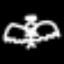
Label: angel